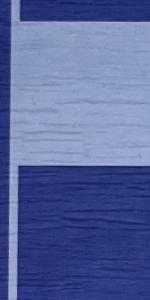
Label: Empty